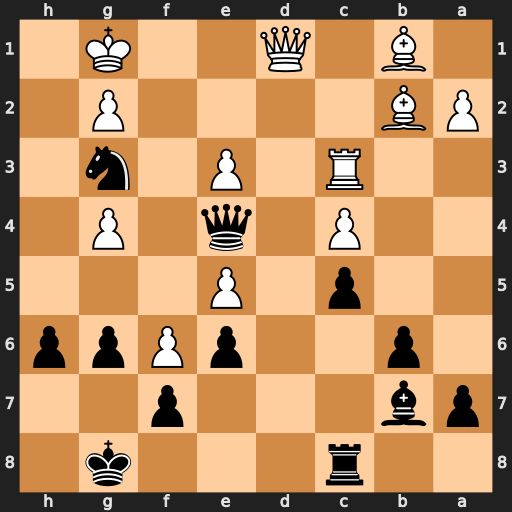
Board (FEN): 2r3k1/pb3p2/1p2pPpp/2p1P3/2P1q1P1/2R1P1n1/PB4P1/1B1Q2K1
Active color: b
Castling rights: -
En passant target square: -
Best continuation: Qxg2#